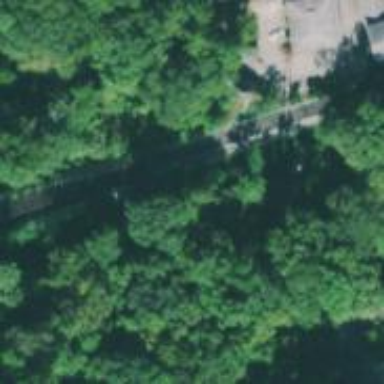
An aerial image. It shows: Funicular railway.